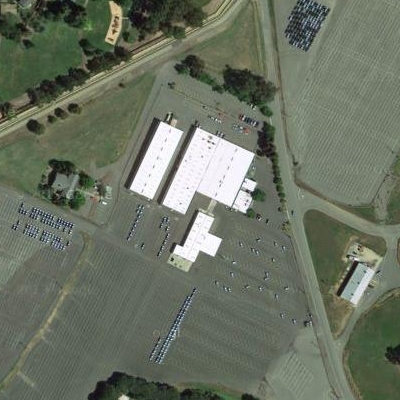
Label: cIndustry